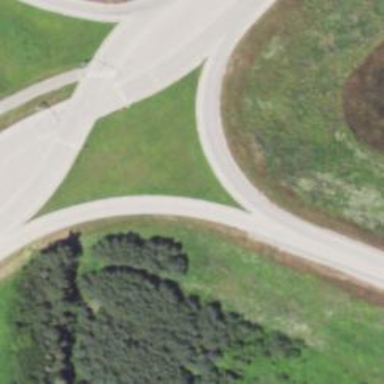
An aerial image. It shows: Motorway link at Diverging Diamond Interchange (DDI) junction.